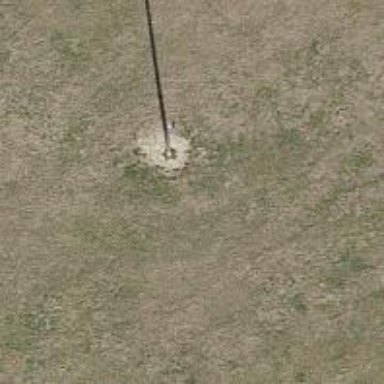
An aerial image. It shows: Power pole.